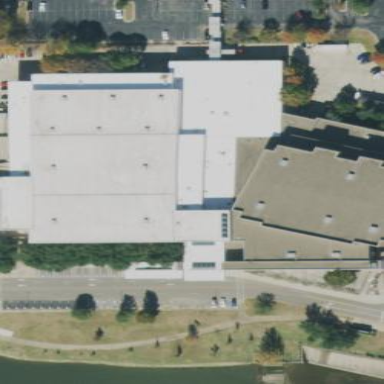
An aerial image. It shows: Conference center building.